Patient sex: M
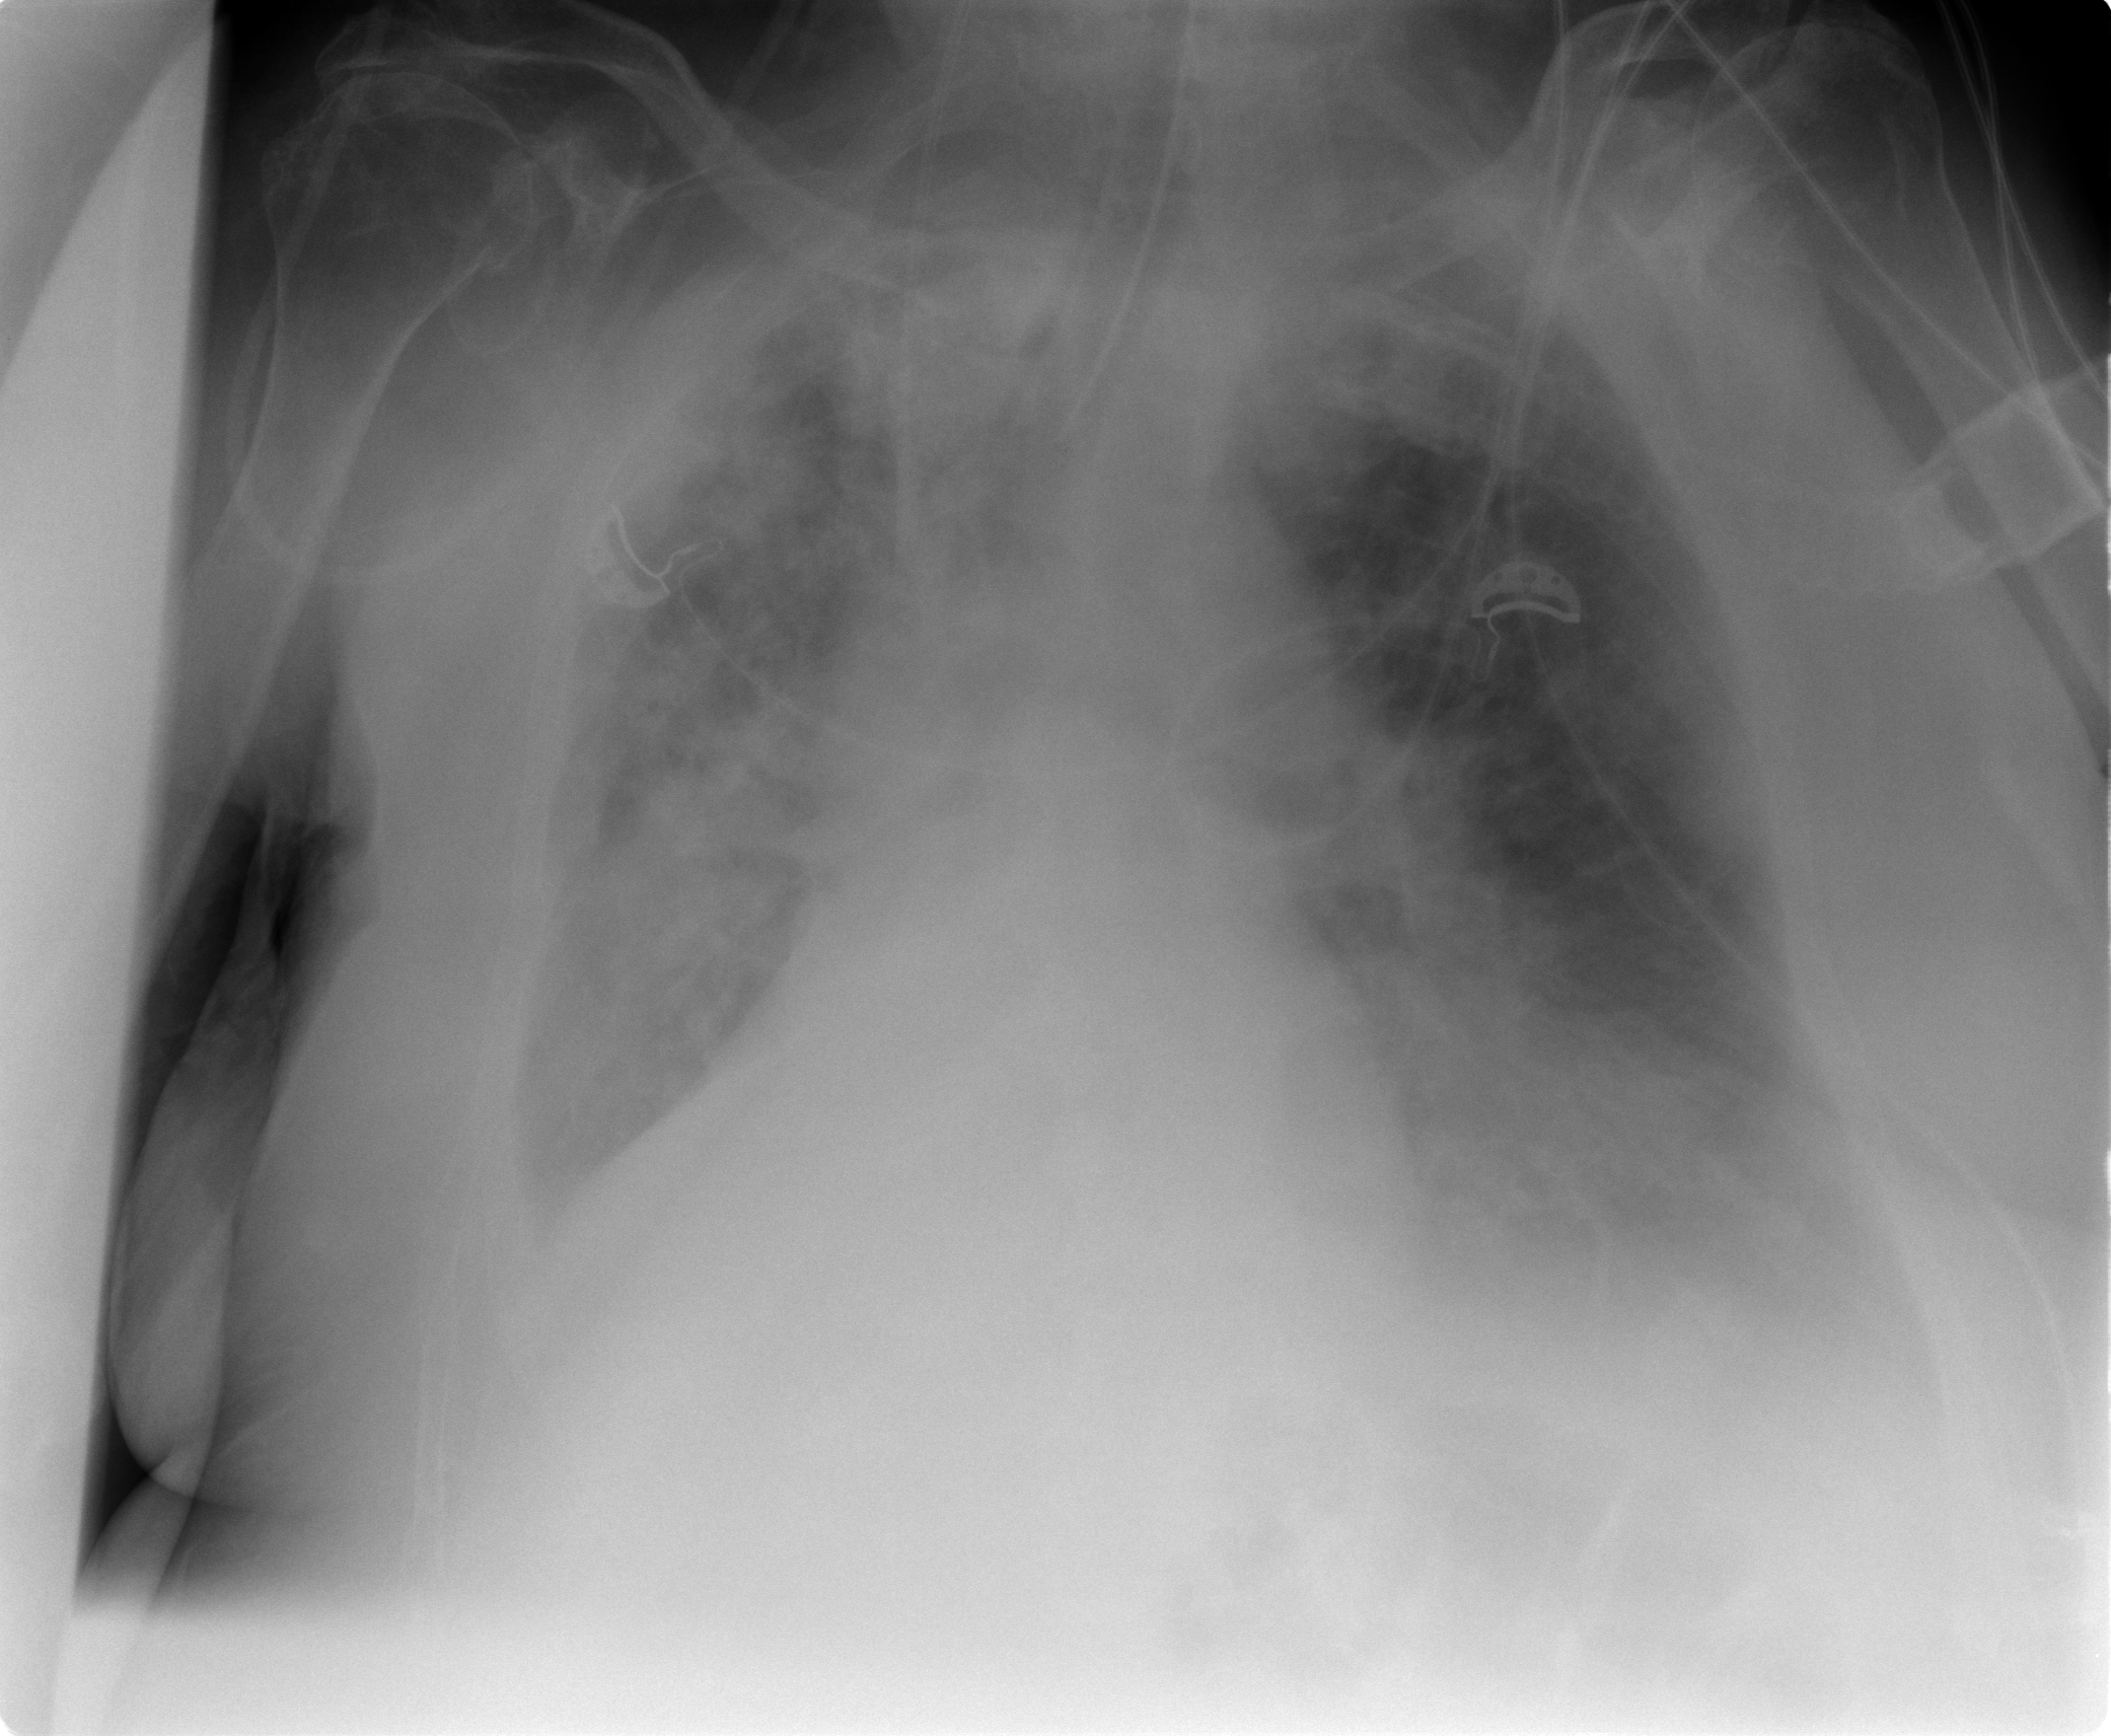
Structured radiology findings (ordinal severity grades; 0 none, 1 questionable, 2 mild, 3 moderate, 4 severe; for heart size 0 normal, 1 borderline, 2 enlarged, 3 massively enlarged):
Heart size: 1
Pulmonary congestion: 2
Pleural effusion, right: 2
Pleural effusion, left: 3
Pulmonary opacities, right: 3
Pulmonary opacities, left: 2
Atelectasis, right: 3
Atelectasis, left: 3